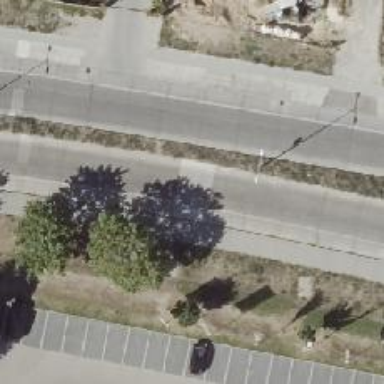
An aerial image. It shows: Tertiary road with concrete surface.